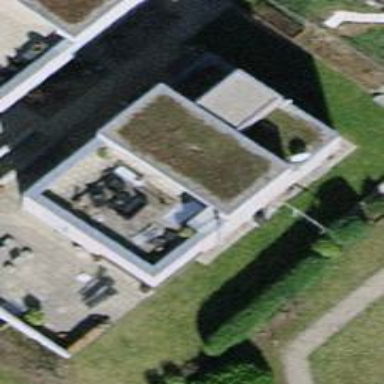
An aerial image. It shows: Detached building with flat roof.